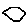
Label: hexagon